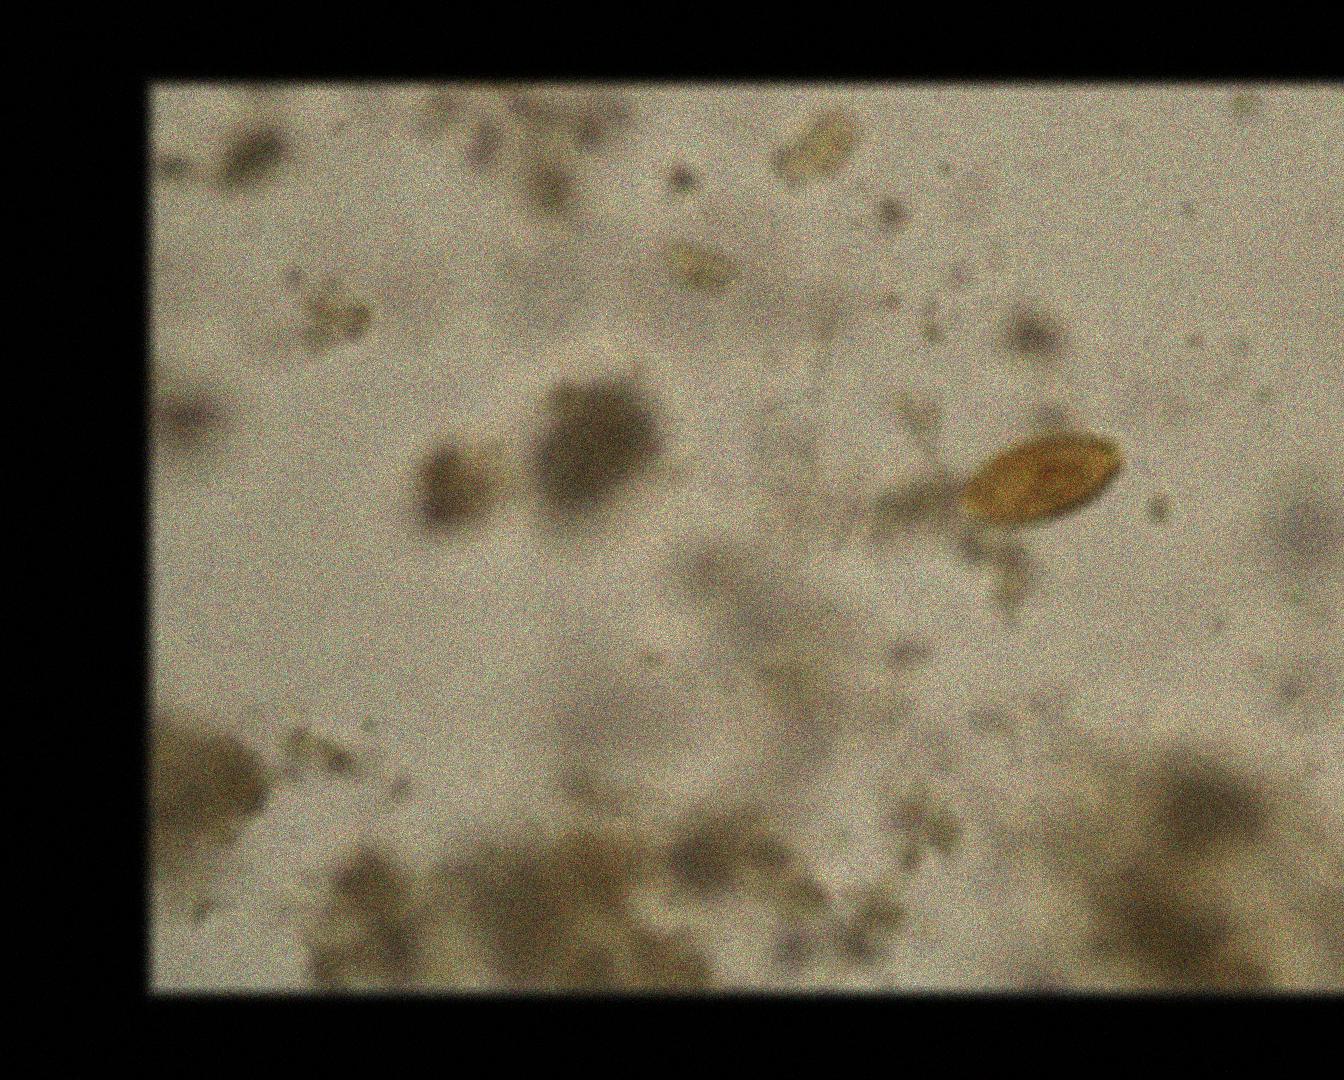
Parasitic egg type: Trichuris trichiura